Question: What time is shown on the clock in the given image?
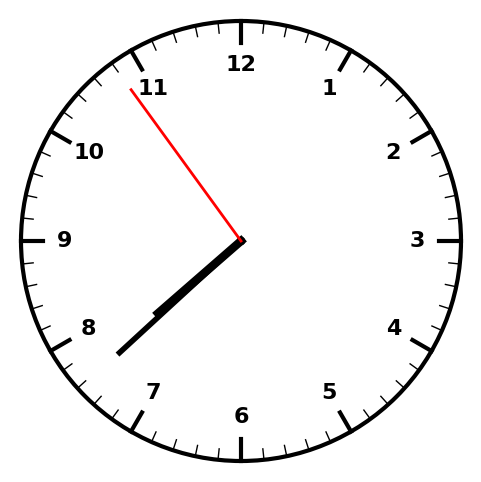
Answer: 07:37:54